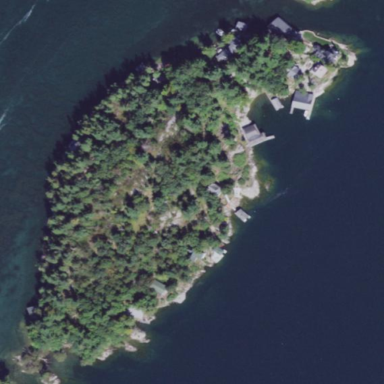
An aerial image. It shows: Islet.